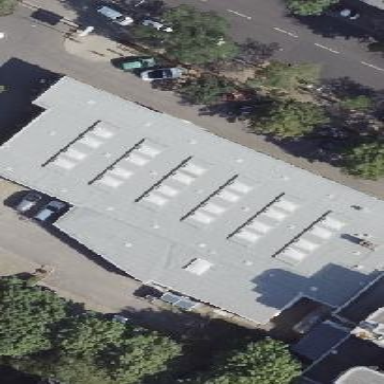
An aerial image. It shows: Retail building with flat roof.